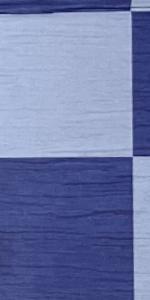
Label: Empty